Question: I have a .txt file which looks like this

So as you can see there is no specific delimiter. Same number of spaces exist after the first column however all names have different lengths because of which the number of spaces in the next column is varying.
I thought of adding a for loop iterating through a name and it'll increment the value of a variable whenever it detects a space. And as soon as I get two spaces then it'll move to the next column. But this solution won't work because some people have middle names. And sometimes their name might be extremely long and it'll fill up the entire column.
So what algorithm should I use to solve this issue. I'm coding on C# btw.
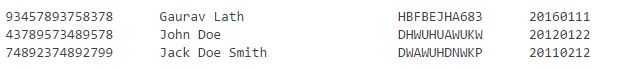
Answer: What you have there is a fixed width file. It should come with a specification which details what the width of each field is.
Therefore, parsing it is simply as easy as enumerating each row taking the right number of characters and trimming any white space from each field.
So for example, if you know that your 4 fields are of length 20,25,10,20, given a row 'row' you could do
'''
var field1 = row.Substring(0,20).Trim();
var field2 = row.Substring(20,25).Trim();
var field3 = row.Substring(45,10).Trim();
var field4 = row.Substring(55,20).Trim();
'''
There is more info here
<URL>
<URL>